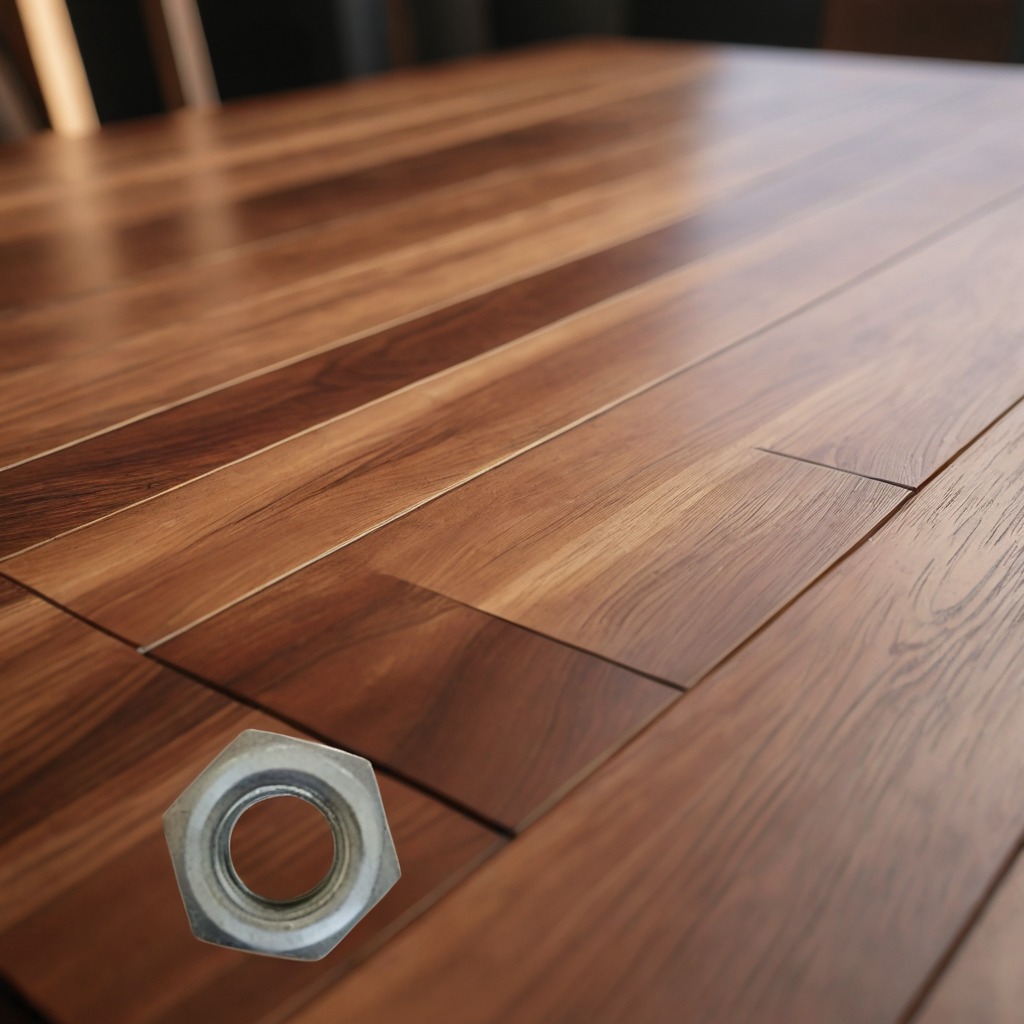
A metal nut is lying on a wooden table in a carpentry studio.